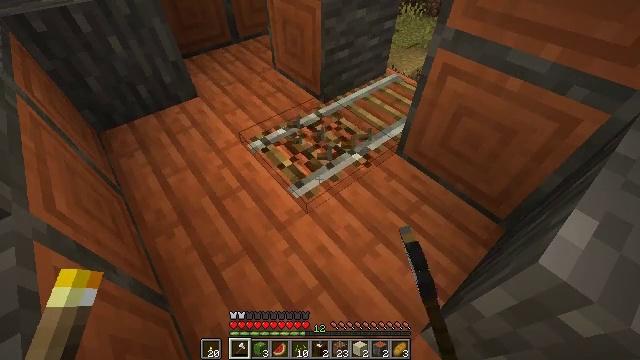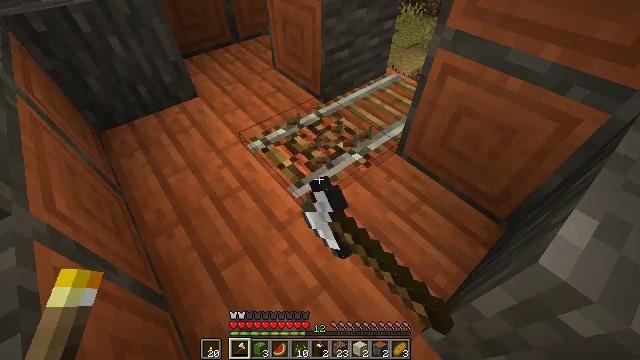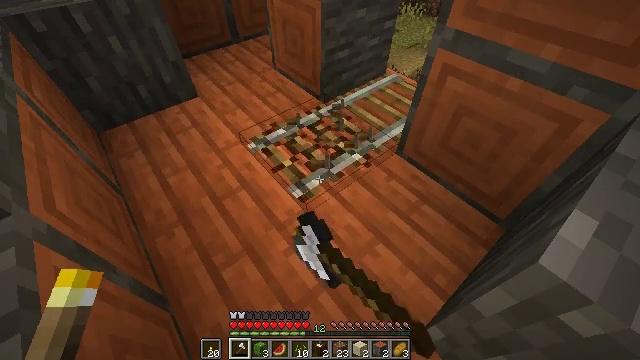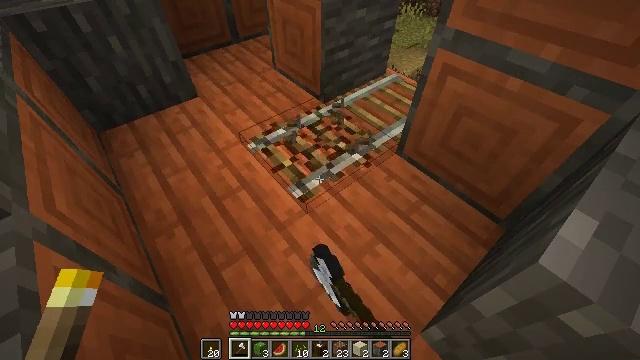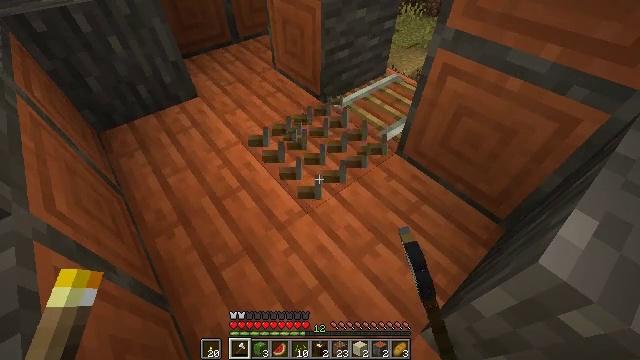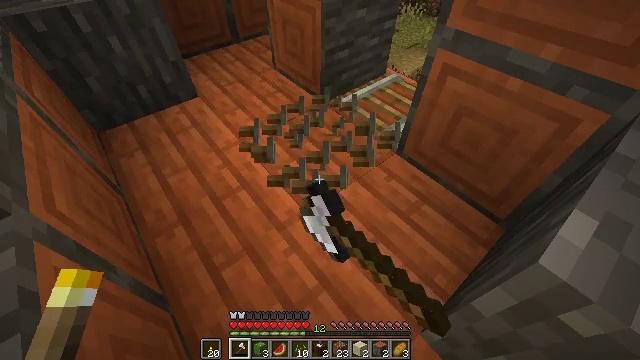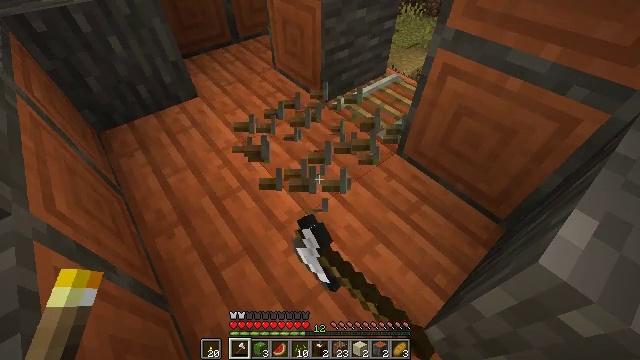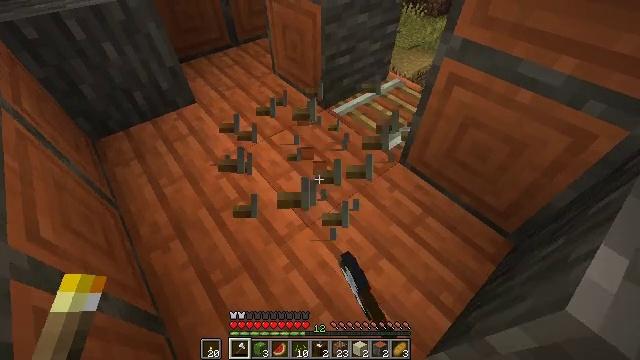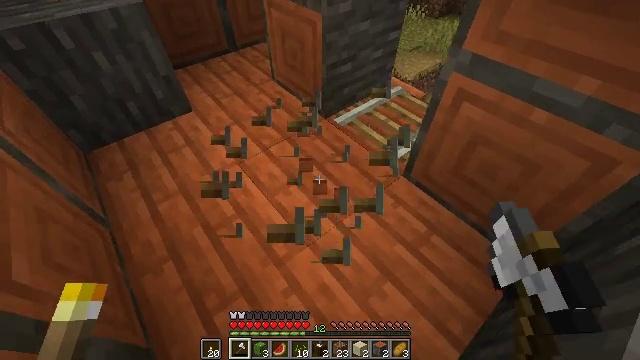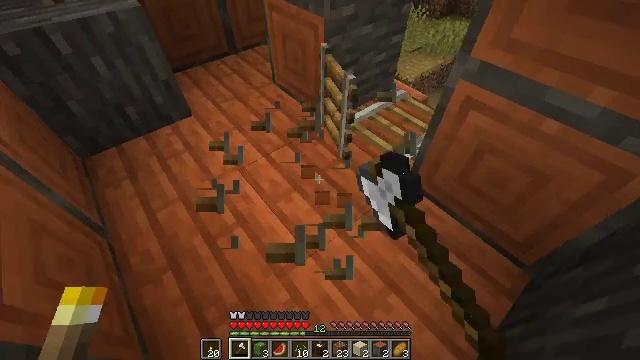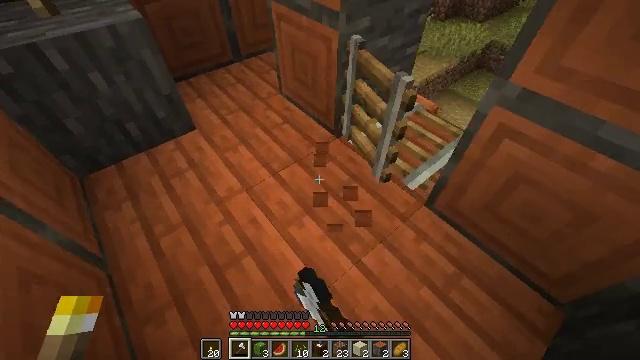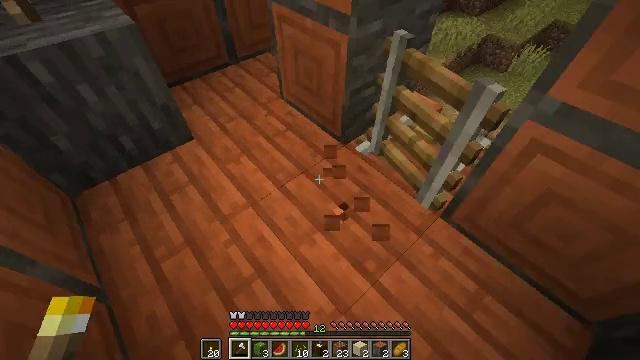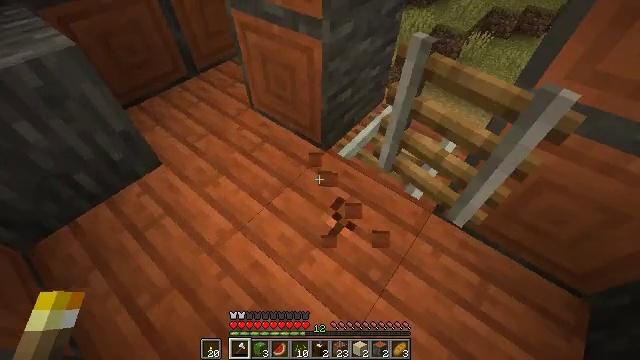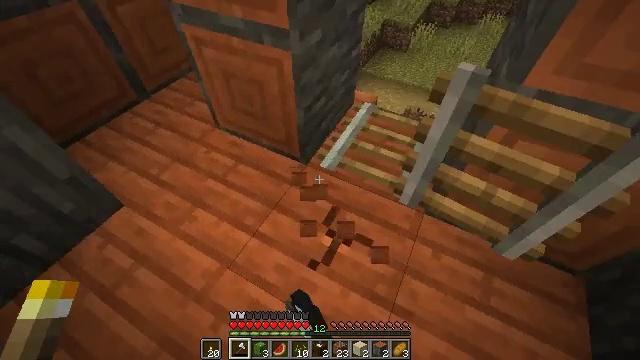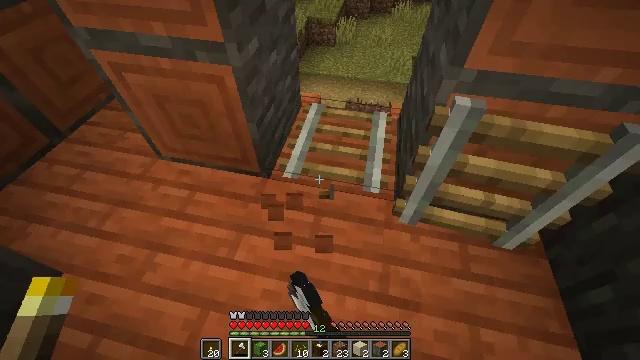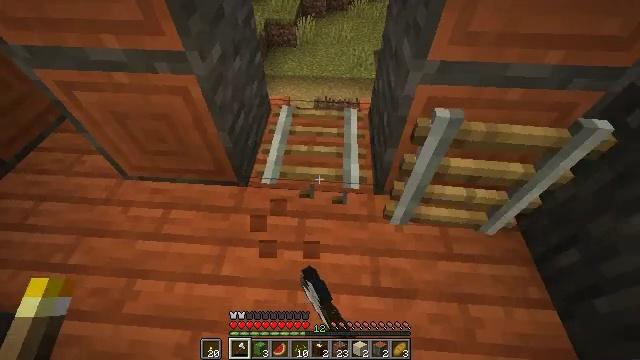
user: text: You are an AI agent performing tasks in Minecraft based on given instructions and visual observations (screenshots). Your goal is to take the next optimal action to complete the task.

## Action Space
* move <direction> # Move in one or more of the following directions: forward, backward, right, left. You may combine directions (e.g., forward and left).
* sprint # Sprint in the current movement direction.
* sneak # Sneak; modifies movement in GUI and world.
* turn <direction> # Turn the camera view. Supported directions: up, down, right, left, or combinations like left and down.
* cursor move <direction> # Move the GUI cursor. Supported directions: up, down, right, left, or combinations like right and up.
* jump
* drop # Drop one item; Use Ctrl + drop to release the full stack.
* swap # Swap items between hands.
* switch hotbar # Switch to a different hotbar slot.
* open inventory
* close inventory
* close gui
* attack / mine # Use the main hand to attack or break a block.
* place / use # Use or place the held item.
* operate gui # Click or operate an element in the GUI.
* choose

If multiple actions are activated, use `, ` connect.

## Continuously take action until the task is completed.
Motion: motion action
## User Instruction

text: Recycle the rail from an abandoned track.
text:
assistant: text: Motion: attack / mine
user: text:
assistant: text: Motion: attack / mine
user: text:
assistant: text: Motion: attack / mine
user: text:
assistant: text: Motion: attack / mine
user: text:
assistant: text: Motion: attack / mine
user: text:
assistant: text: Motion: attack / mine
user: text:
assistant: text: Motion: move forward, attack / mine
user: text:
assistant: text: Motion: move forward, attack / mine
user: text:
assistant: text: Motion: move forward and move left, attack / mine
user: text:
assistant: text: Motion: move forward and move left, attack / mine
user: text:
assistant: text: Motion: move forward and move left, turn right and down, attack / mine
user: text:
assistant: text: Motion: move forward and move left, turn right, attack / mine
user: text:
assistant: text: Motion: move forward, turn right, attack / mine
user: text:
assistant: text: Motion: turn right, attack / mine
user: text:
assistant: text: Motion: turn right, attack / mine
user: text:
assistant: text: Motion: turn right, attack / mine
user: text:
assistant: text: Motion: attack / mine
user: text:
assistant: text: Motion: attack / mine
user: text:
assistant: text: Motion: attack / mine
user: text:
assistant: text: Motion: attack / mine
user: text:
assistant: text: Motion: attack / mine
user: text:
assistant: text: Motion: attack / mine
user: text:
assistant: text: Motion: attack / mine
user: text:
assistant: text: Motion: attack / mine
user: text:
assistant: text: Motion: attack / mine
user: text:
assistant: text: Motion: attack / mine
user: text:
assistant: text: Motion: turn right, attack / mine
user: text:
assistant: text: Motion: turn right, attack / mine
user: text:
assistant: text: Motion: turn right, attack / mine
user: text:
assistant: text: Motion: attack / mine